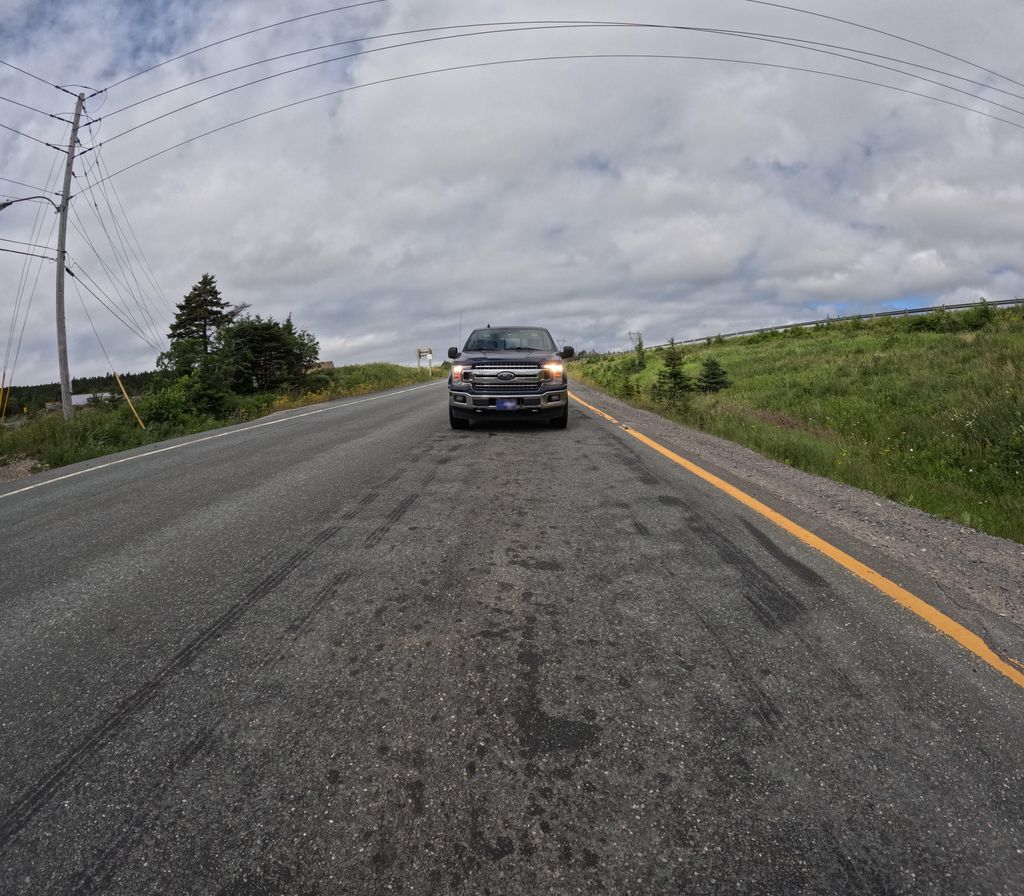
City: st_johns